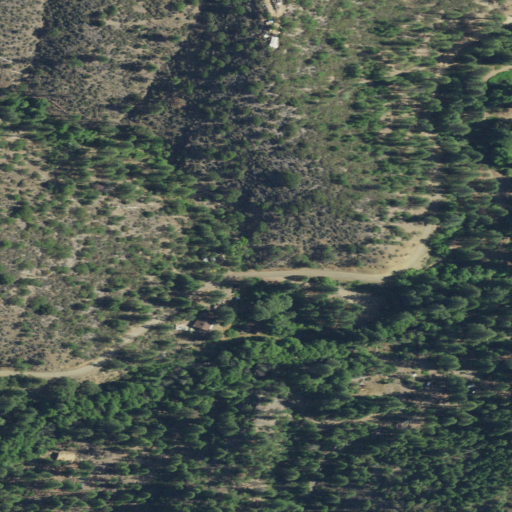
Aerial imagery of valley in California named Dowling Gulch containing shrub, evergreen forest, woody wetlands, mixed forest, open development, and low intensity development